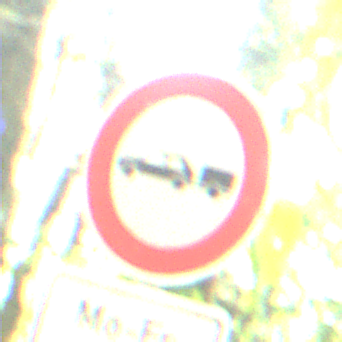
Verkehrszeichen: VerbotPersonenkraftwagenMitAnhaenger
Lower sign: ZeitangabenMitBeschraenkungAufWochentage2
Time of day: Midday
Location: Outdoor (Nature)
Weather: Clear
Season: NotSpecified
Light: Natural